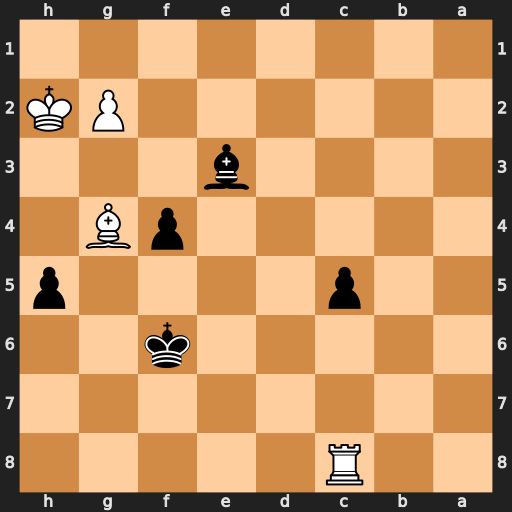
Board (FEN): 2R5/8/5k2/2p4p/5pB1/4b3/6PK/8
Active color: b
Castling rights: -
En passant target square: -
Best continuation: hxg4 Re8 Bd4 g3 f3